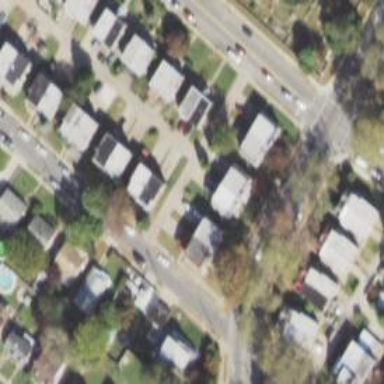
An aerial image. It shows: Alley classified as service road.